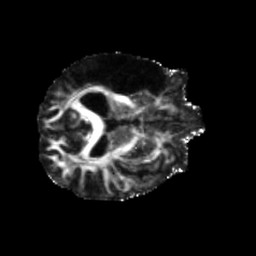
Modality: FA
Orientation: axial
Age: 56
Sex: male
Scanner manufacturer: siemens
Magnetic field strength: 3 T
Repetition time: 5.47 s
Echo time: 0.0854 s